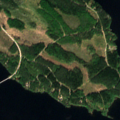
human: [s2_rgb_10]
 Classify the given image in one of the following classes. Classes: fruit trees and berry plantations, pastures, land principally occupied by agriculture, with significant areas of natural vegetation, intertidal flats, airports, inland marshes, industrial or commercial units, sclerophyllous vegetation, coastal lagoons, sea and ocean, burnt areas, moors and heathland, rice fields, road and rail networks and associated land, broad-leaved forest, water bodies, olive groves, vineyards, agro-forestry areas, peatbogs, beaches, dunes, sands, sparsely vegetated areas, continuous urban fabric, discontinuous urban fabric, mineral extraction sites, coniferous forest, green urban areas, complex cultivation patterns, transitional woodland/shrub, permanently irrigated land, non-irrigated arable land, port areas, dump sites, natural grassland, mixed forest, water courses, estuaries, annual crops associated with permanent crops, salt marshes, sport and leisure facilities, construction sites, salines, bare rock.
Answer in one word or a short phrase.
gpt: coniferous forest, mixed forest, transitional woodland/shrub, water bodies